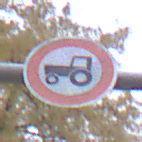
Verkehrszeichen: VerbotKraftfahrzeugeZuegeNichtSchneller25
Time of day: MorningAfternoon
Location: Outdoor (Urban)
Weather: Overcast
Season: NotSpecified
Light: Natural